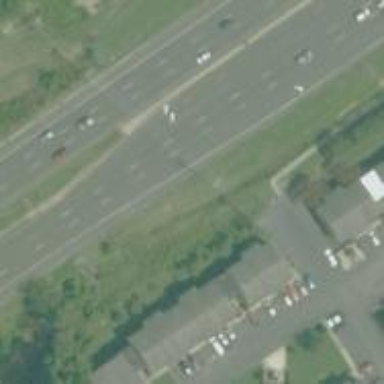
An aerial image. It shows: Expressway with asphalt surface classified as trunk highway.